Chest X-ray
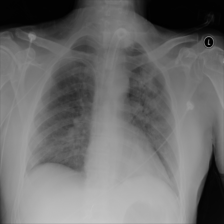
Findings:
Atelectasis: negative
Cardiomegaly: negative
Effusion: negative
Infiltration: positive
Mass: negative
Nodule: negative
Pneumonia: negative
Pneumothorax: negative
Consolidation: negative
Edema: negative
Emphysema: negative
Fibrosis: negative
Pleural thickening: negative
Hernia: negative